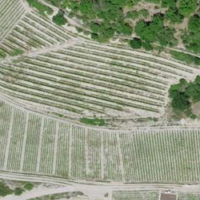
EUNIS habitat code: 40
Species observed at this site:
Laserpitium latifolium
Quercus pubescens